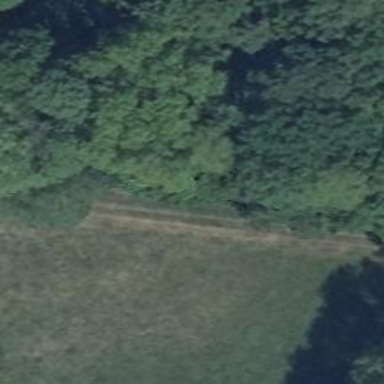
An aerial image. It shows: Grassy track road with grade 4 track type.